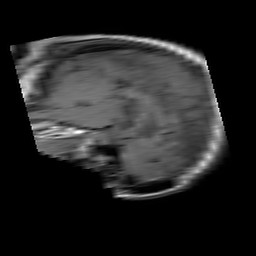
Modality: T1w
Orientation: sagittal
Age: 69
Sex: female
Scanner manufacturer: philips
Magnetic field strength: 3 T
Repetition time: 0.5331 s
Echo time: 0.01 s